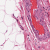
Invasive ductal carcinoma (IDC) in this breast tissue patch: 0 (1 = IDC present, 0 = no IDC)